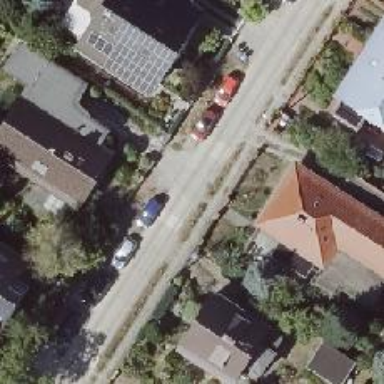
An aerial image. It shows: Footway along the road.